Current action and preconditions to check: path_clear

Your task: For each precondition in the list above, predict whether it will hold at this action.

Consider the current scene as observed from the mobile robot's camera, and analyze the predicted future states of all dynamic agents (e.g., people, animals, vehicles, or any moving entities) within the NEXT SECOND.

IMPORTANT: Only answer "very likely" if you are absolutely certain—based on strong, clear evidence—that a dynamic agent will violate the precondition in the predicted future state. Do NOT answer "very likely" for unlikely, ambiguous, or low-probability risks.

Ask yourself for each precondition: Is there a high probability, with clear and convincing evidence, that the predicted future states of any dynamic agent will interfere with the predicted future state of the currently executing action within the NEXT SECOND, causing that precondition to fail?

Assess the risk level based on these predictions. Use "likely" or "very likely" if motions create a clear risk of interference.

Use "neutral" or "improbable" if agents are nearby but their predicted paths are clearly diverging or non-conflicting.

Failure Risk Categories: "very improbable", "improbable", "neutral", "likely", "very likely"

Answer Format: Output ONLY the probability_of_failure value from these categories: "very improbable", "improbable", "neutral", "likely", "very likely"

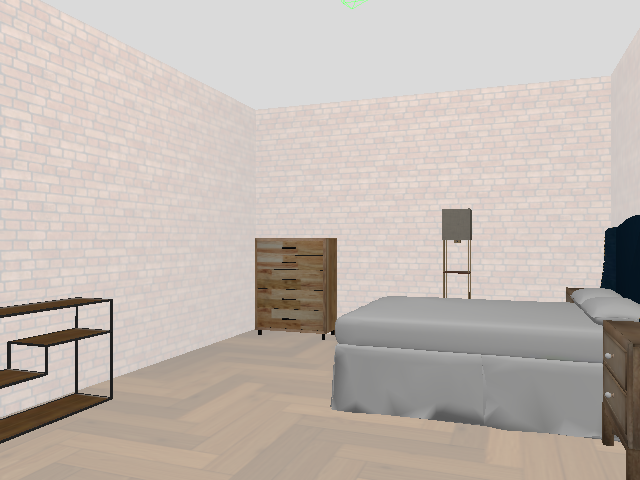

Answer: very improbable